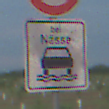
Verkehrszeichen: BeiNaesse
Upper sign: Geschwindigkeit50
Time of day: SunriseSunset
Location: Outdoor (Nature)
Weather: PartlyCloudy
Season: NotSpecified
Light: Natural